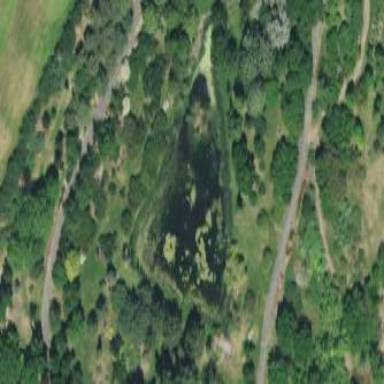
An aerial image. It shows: Pond surrounded by natural water.